Interaction volume radius: 10 \u00c5
Interaction volume height: 10 \u00c5
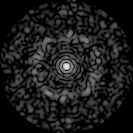
Disorder parameter: 0.8407